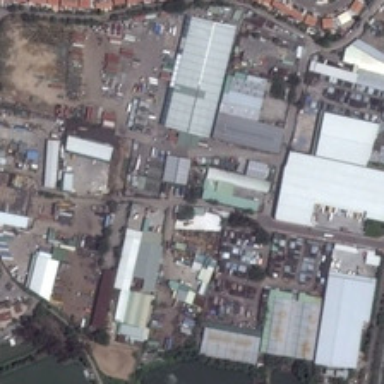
Many buildings with white or light color roof in it .